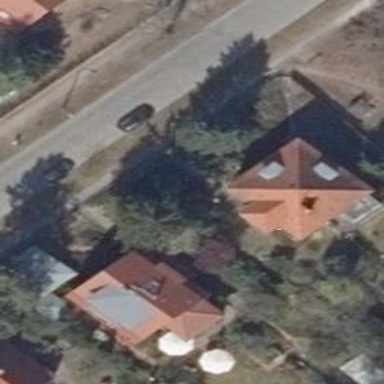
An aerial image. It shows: Apartments building with pyramidal roof.